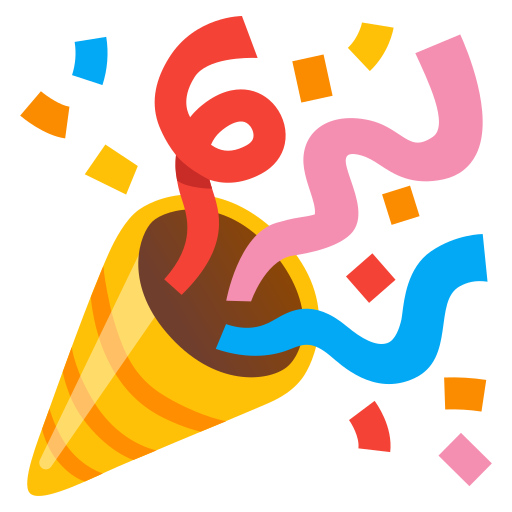
Emoji: 🎉